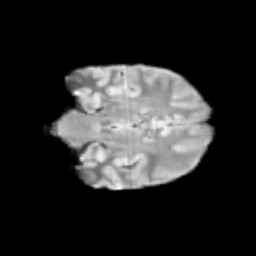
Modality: T2w
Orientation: coronal
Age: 13
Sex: female
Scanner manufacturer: siemens
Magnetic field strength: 3 T
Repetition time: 3.8 s
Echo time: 0.07 s